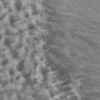
Label: not_dusty